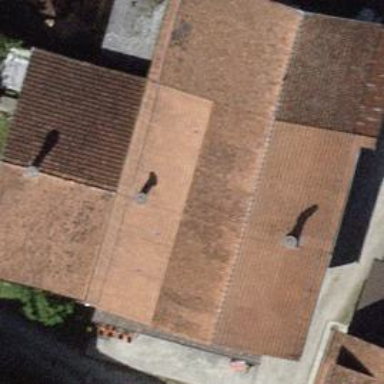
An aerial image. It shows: Gabled roof on farm auxiliary building.